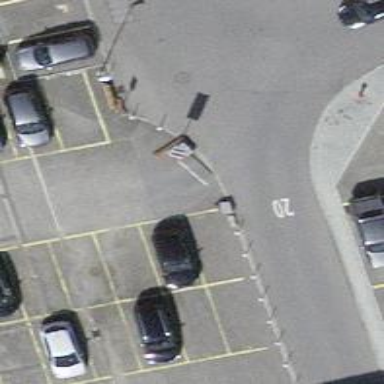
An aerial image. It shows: Lift gate barrier.